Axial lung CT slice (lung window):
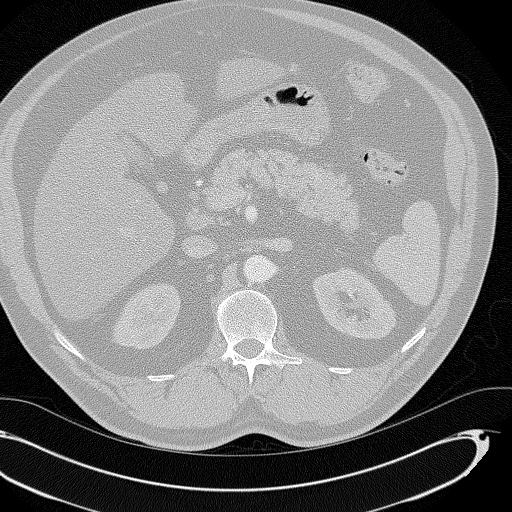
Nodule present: no